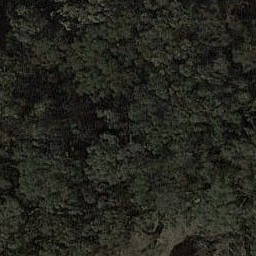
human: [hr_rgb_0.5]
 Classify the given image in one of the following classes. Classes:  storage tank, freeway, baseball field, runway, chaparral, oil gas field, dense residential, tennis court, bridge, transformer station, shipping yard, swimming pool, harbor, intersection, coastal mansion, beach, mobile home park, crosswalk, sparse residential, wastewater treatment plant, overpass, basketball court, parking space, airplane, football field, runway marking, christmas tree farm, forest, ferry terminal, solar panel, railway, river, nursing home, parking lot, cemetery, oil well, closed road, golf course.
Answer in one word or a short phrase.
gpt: forest